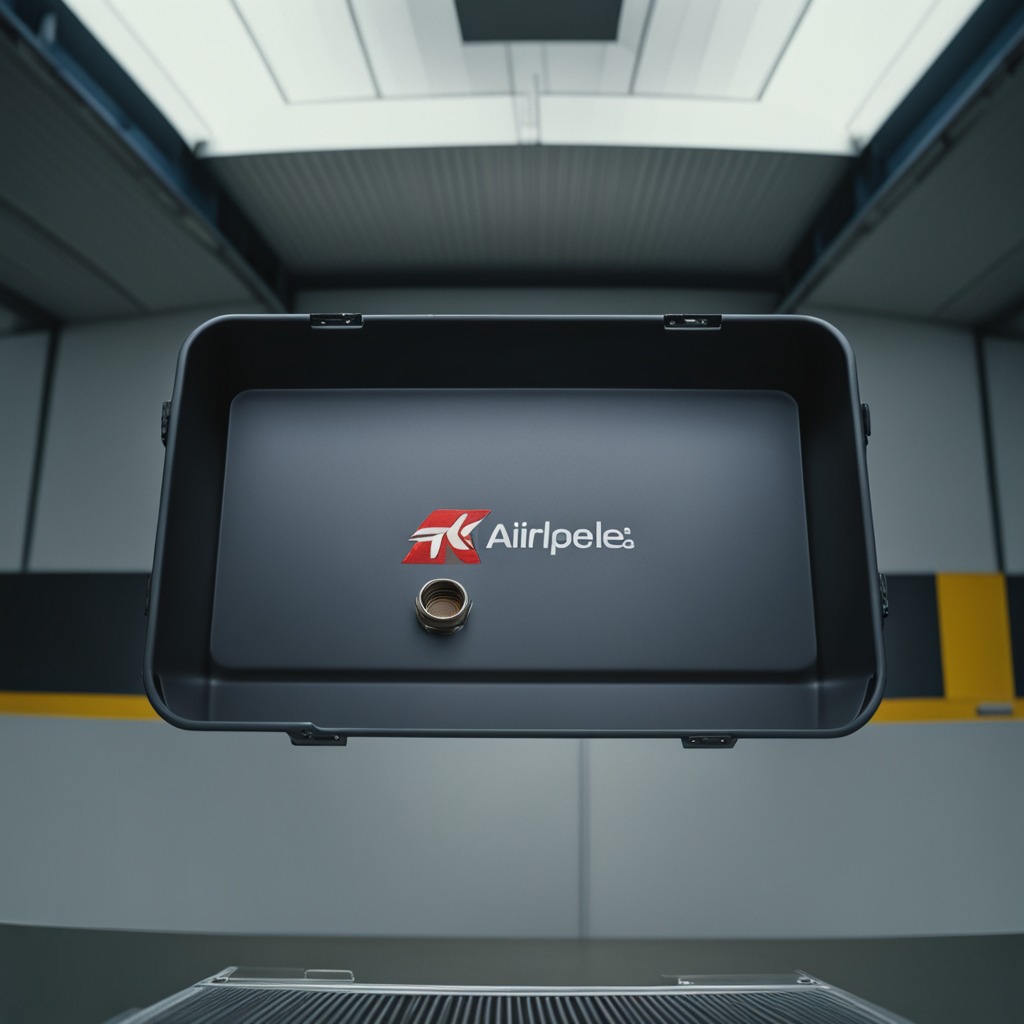
A metal nut is lying on the toolbox surface.